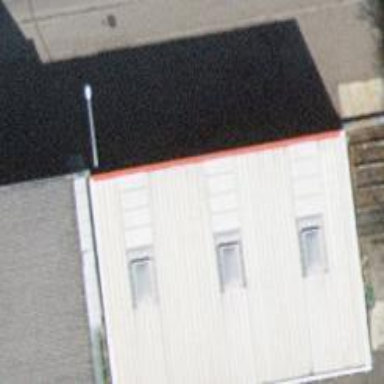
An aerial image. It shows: Restaurant.